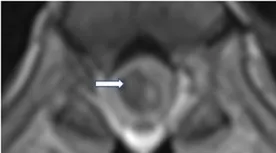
Axial T2WI. Shows a decrease in the hyperintense region.
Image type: radiology (mri)